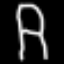
Label: chair